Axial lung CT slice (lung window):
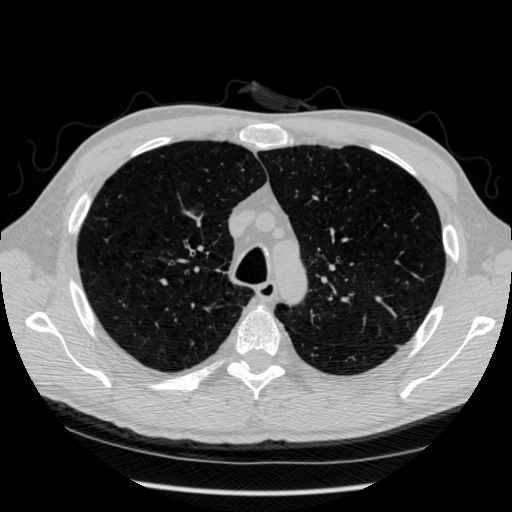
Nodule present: no